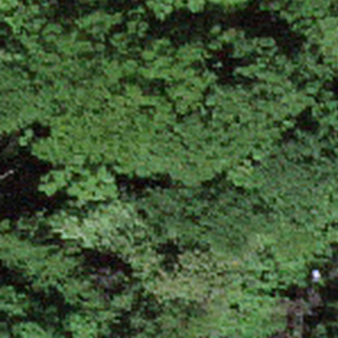
Label: other